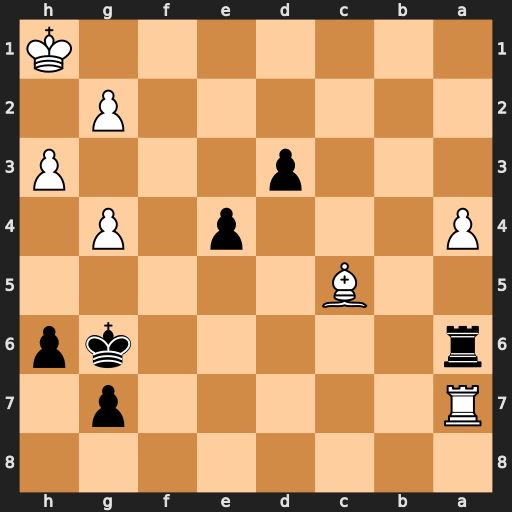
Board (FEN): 8/R5p1/r5kp/2B5/P3p1P1/3p3P/6P1/7K
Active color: b
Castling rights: -
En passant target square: -
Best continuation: Rxa7 Bxa7 d2